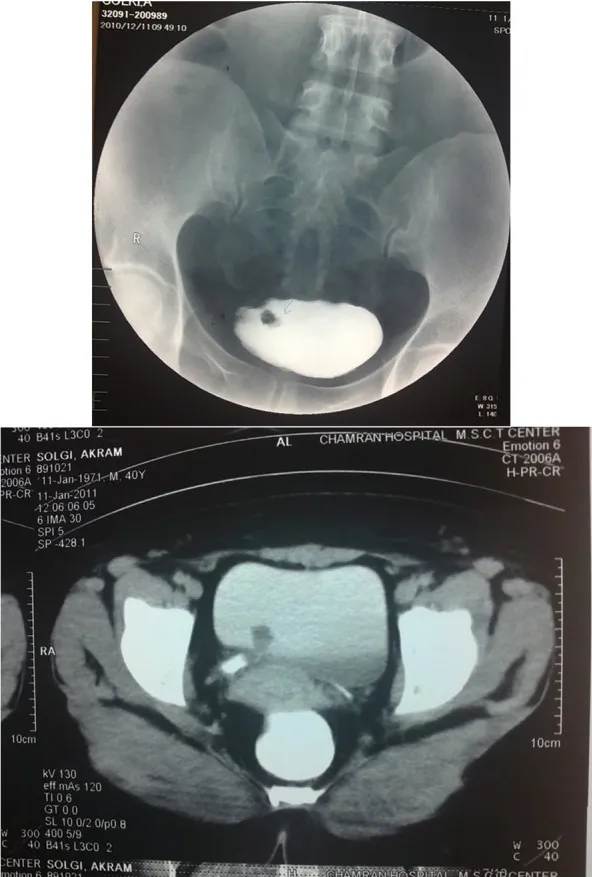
IVP Findings; A Small Round Shape Mass Near to Trigon Which Was Prolapsed Into Bladder.
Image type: radiology (ct)